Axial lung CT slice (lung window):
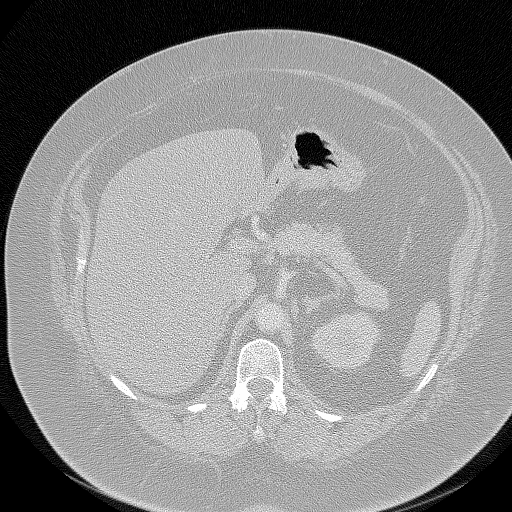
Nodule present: no